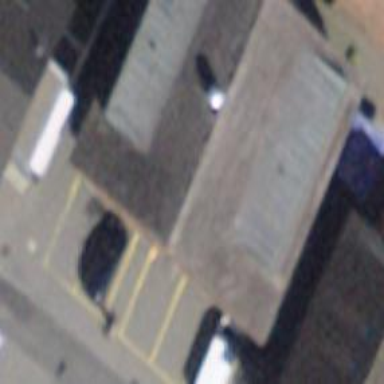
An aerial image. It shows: Restaurant.